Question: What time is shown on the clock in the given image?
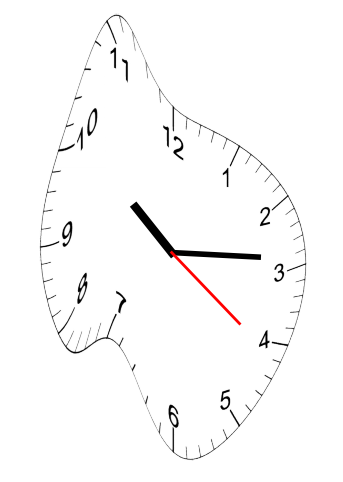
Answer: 10:14:21